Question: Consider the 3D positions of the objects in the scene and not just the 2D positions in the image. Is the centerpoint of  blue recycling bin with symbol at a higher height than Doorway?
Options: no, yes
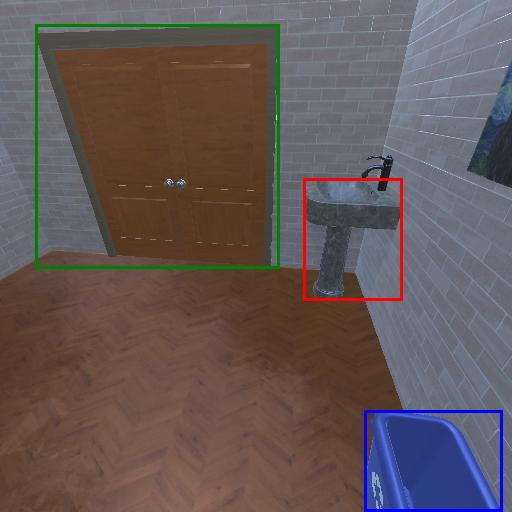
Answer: no